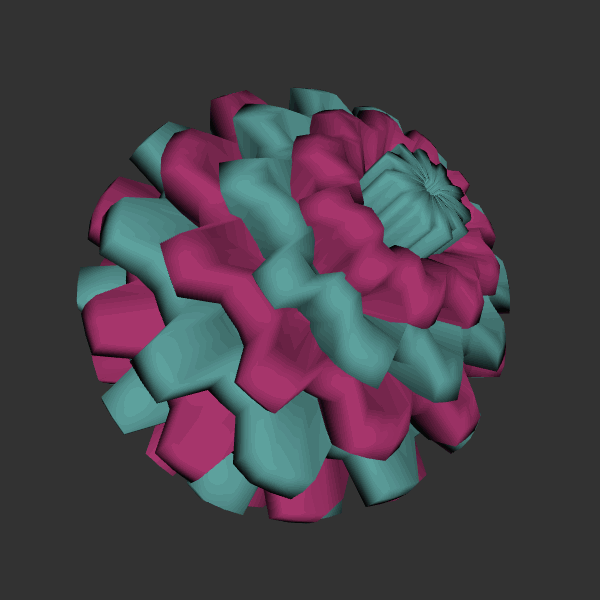
Background: dark